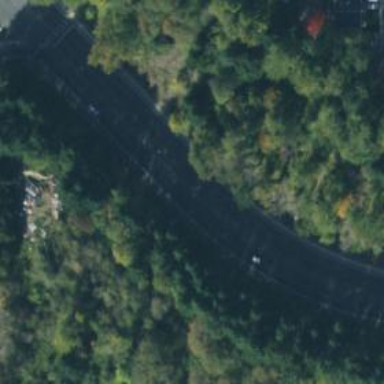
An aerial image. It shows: Primary road with asphalt surface.